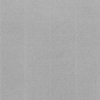
Label: dusty